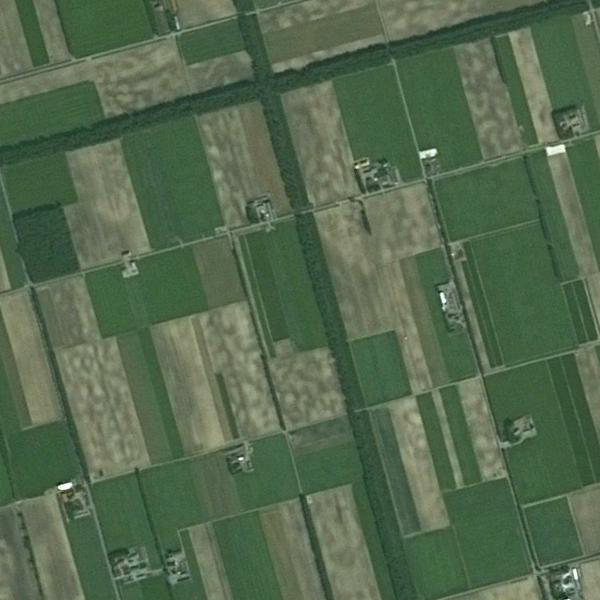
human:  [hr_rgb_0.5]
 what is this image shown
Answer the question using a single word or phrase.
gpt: farmland